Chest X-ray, PA view. Patient: 53 years old, sex F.
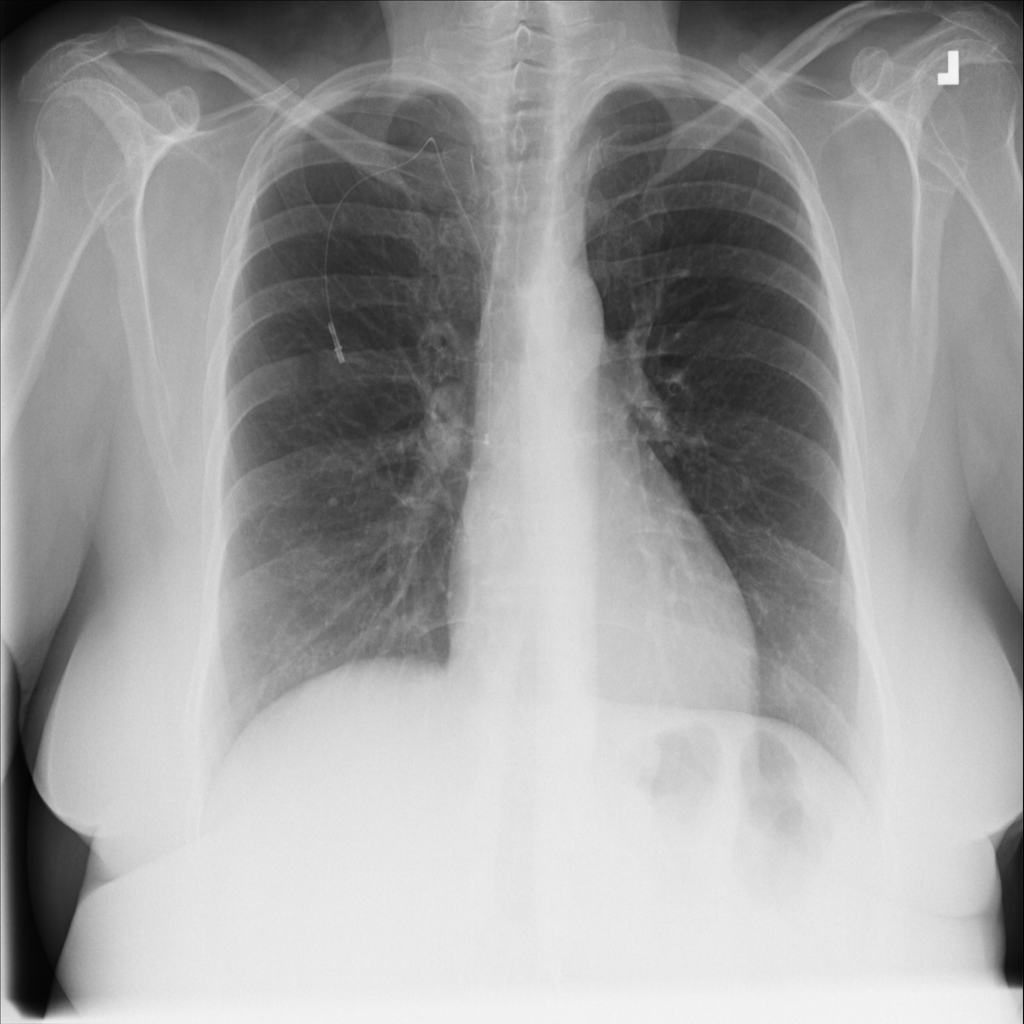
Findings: No Finding